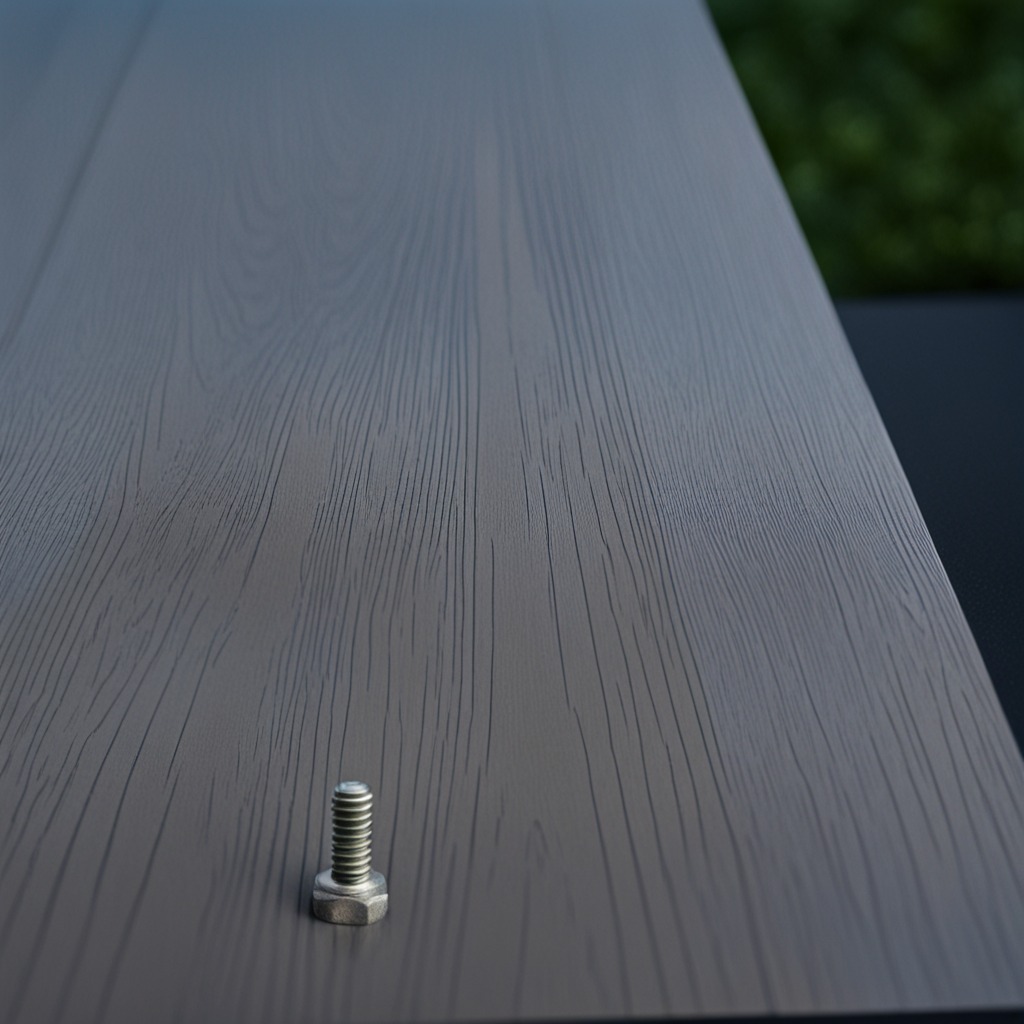
A metal screw is lying on a old table with faint burn marks in a small garage at twilight.